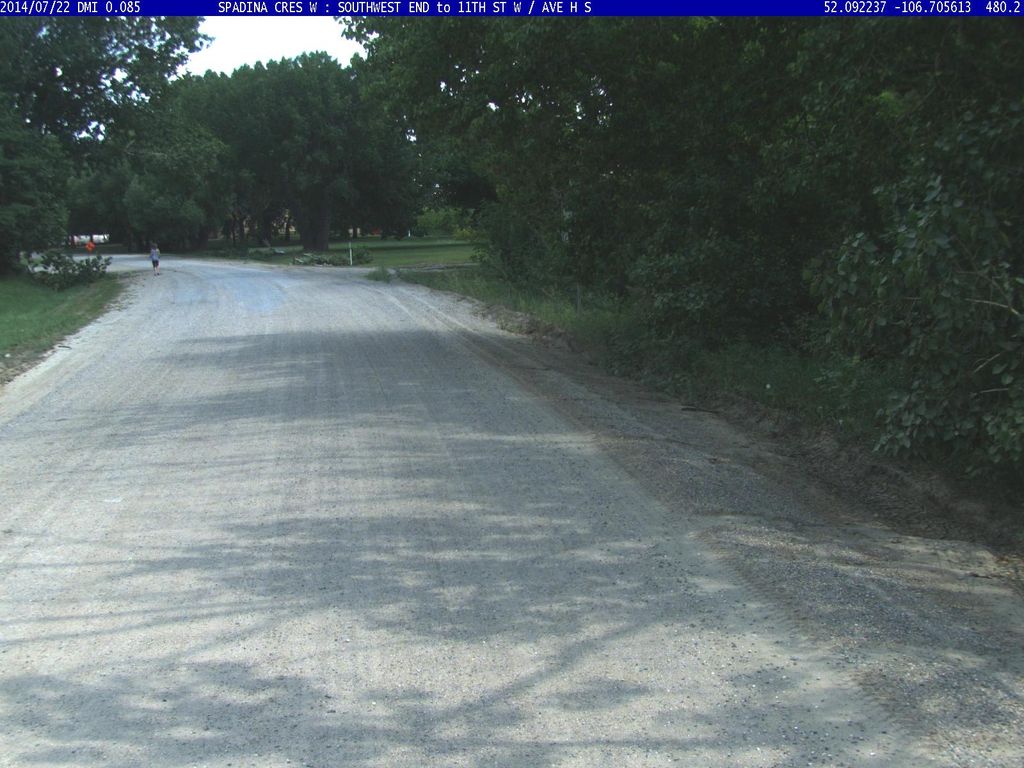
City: saskatoon